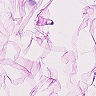
Metastatic tissue present: no